Field crop: tomato
Growth stage: 1
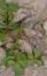
Species: portulaca